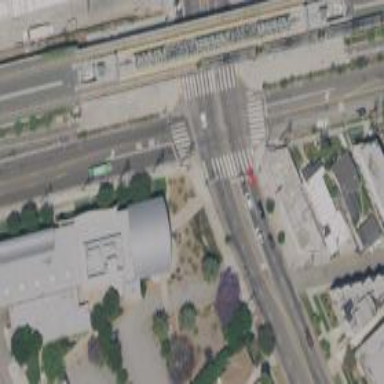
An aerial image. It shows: Pedestrian footway with zebra crossing.